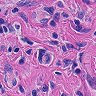
Metastatic tissue present: yes